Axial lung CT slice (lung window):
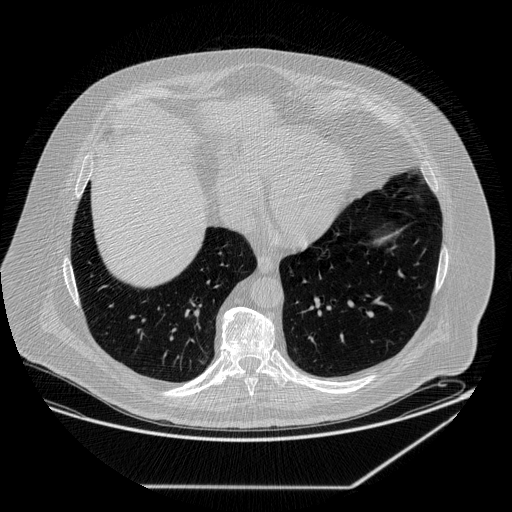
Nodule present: no